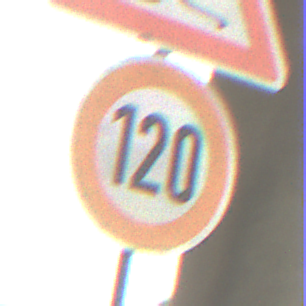
Verkehrszeichen: Geschwindigkeit120
Zusatzzeichen oben: SchleuderOderRutschgefahr
Umgebung: Outdoor, Suburban
Tageszeit: SunriseSunset
Wetter: PartlyCloudy
Licht: Natural
Jahreszeit: NotSpecified
Kontrast: MediumContrast